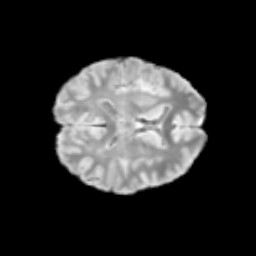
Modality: T2w
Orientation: axial
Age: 11
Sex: female
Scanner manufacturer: siemens
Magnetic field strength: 3 T
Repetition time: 3.8 s
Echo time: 0.07 s